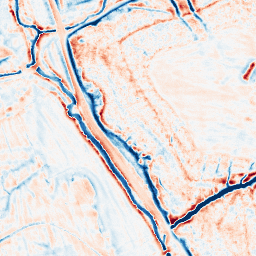
Category: edge_preserving
Decomposition family: bilateral
Decomposition parameters: d: 15
sigma_color: 25
sigma_space: 100
Upsampling method: quartic
Upsampling parameters: scale: 4
Upsampling scale: 4